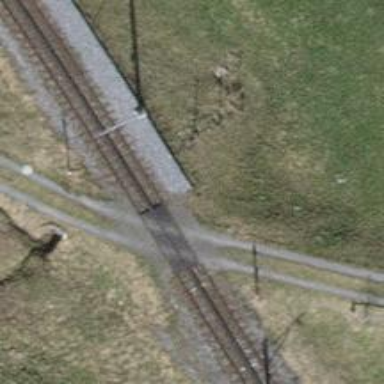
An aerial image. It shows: Level crossing with saltire markings.